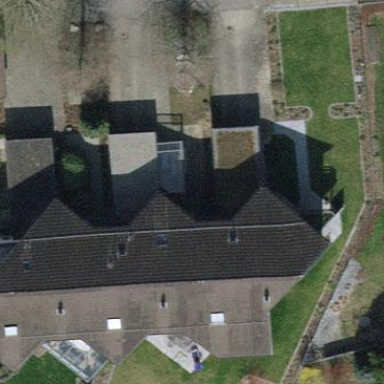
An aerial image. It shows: Terrace building.